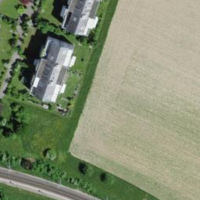
EUNIS habitat code: 52
Species observed at this site:
Lythrum salicaria
Centaurea scabiosa